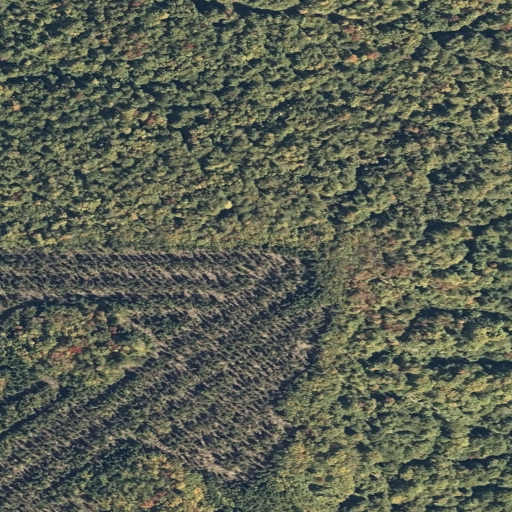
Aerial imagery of mountain in Maine named Long Brook Ridge containing deciduous forest, evergreen forest, grassland, shrub, and mixed forest